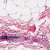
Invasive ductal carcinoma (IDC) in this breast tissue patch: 0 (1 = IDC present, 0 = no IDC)